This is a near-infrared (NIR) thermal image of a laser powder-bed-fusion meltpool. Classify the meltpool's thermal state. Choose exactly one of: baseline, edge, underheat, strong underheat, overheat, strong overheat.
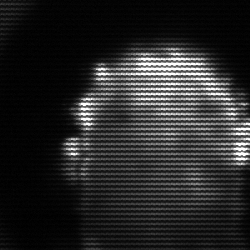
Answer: baseline